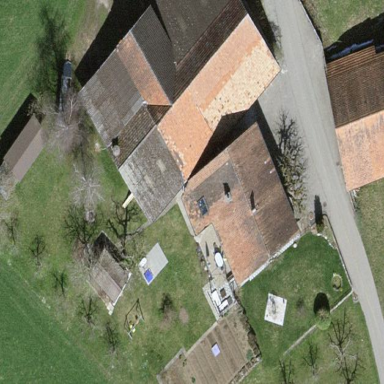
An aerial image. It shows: Farmyard area.